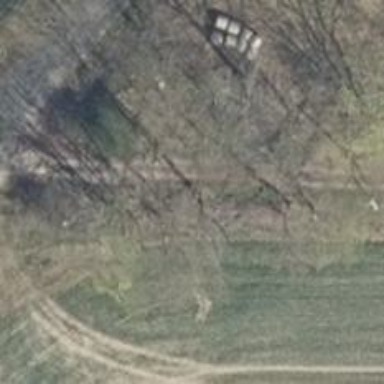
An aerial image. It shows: Row of deciduous trees.